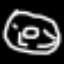
Label: donut